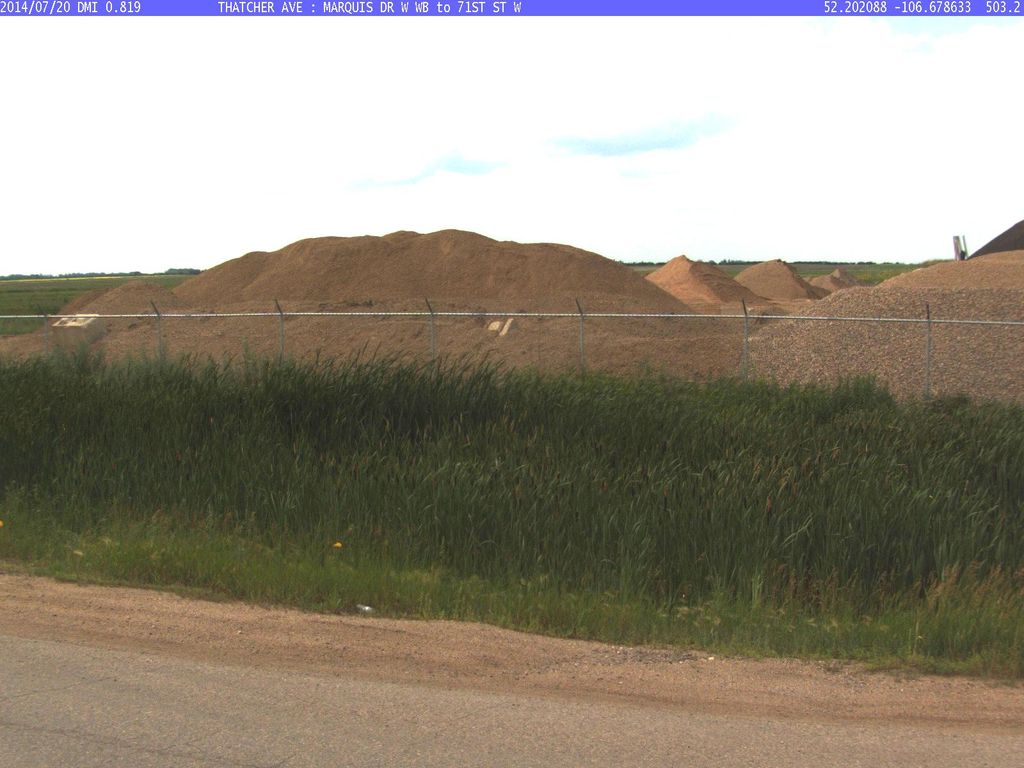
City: saskatoon